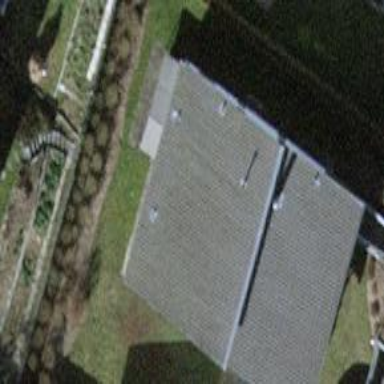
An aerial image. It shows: Gabled house with gray roof. The building's color is whitesmoke. The roof is oriented across the house.